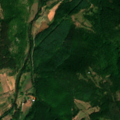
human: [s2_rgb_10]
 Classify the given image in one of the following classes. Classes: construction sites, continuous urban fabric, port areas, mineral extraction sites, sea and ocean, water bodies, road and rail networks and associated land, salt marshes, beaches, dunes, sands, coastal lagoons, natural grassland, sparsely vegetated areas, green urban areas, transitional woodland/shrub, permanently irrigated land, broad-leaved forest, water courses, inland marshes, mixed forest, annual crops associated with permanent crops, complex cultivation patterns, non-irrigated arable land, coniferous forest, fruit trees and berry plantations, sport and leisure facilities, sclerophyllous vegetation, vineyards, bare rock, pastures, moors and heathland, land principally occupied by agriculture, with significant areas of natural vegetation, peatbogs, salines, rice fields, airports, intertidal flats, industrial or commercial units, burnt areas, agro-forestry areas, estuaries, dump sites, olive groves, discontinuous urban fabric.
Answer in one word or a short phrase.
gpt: land principally occupied by agriculture, with significant areas of natural vegetation, broad-leaved forest, mixed forest, transitional woodland/shrub